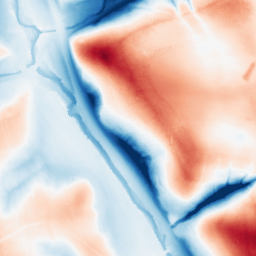
Category: trend_removal
Decomposition family: local_polynomial
Decomposition parameters: window_size: 101
degree: 2
Upsampling method: quintic
Upsampling parameters: scale: 4
Upsampling scale: 4